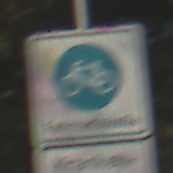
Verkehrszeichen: BeginnFahrradstrasse
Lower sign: BesondereFahrzeugeUndTransportgueter4
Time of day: MorningAfternoon
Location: Outdoor (Nature)
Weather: PartlyCloudy
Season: NotSpecified
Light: Natural